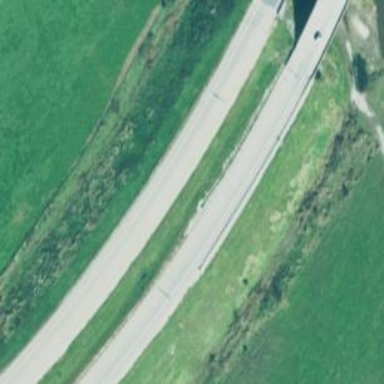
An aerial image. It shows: This is trunk highway with motorroad.